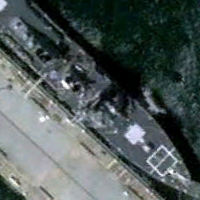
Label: destroyer